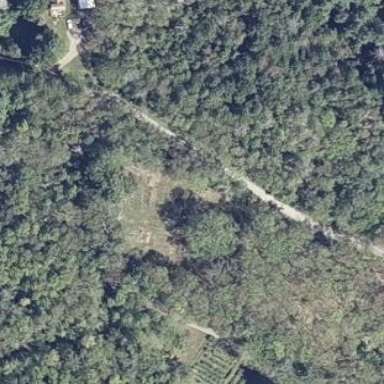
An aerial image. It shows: Cemetery.